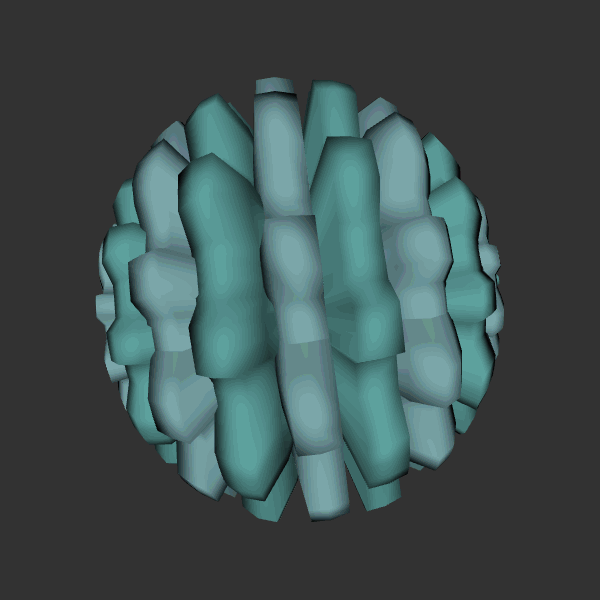
Background: dark